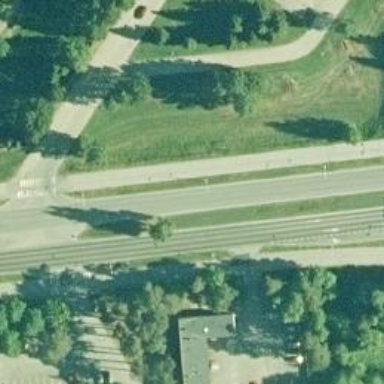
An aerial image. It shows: Secondary road with asphalt surface.